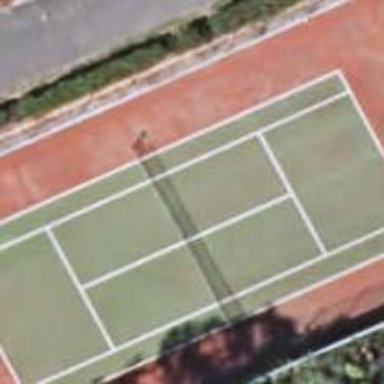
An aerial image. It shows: Tennis court on the leisure land pitch.